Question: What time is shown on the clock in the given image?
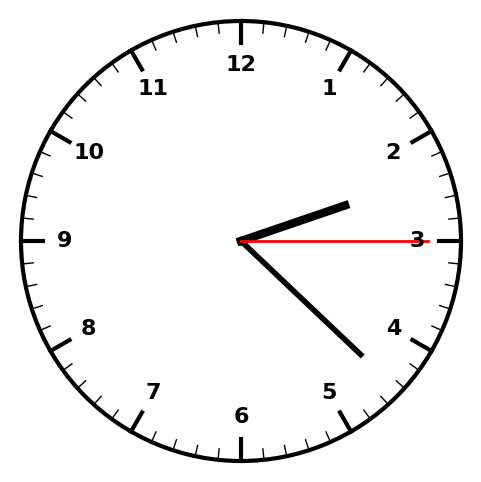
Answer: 02:22:15